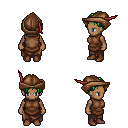
a pixel art fantasy rpg character, female body template, human, dark skin, brown tunic, robe skirt, green parted hairstyle, leather cap, brown shoes, four views (front, back, left, right), 2x2 character sprite sheet, small pixel art, hard edges, no anti-aliasing